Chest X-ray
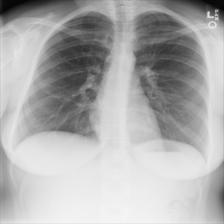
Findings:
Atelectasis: negative
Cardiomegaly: negative
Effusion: negative
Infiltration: negative
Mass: negative
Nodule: negative
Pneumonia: negative
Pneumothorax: negative
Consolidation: negative
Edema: negative
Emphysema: negative
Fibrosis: negative
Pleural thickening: negative
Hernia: negative